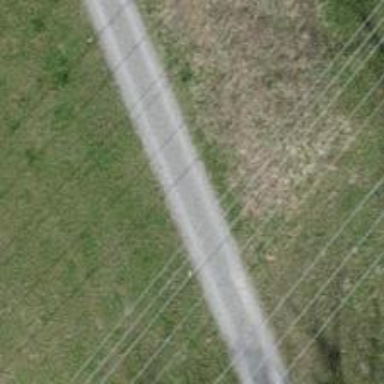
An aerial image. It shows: Compacted track road.